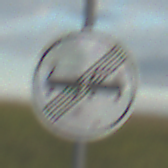
Verkehrszeichen: EndeUeberholverbot
Umgebung: Outdoor, RoadRail
Tageszeit: SunriseSunset
Wetter: PartlyCloudy
Licht: Natural
Jahreszeit: NotSpecified
Kontrast: MediumContrast